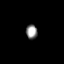
Tissue: prostate
Cell type: T cells
Senescence score: 0.7136
Nuclear area (px): 161
Mean DAPI intensity: 143.584